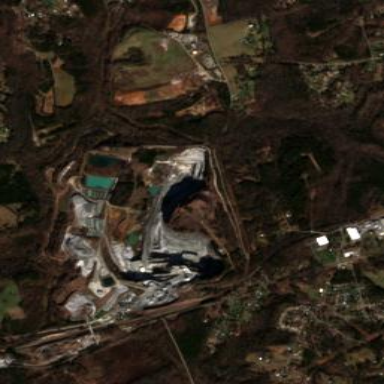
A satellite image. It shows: Quarry mine extracting aggregate resources.